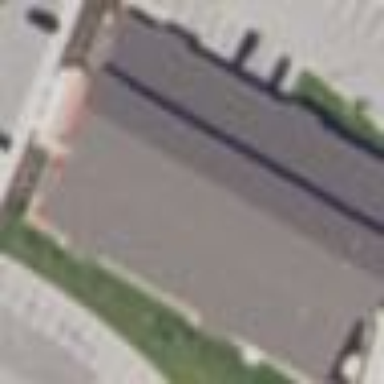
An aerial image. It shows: Building housing clothes shop.